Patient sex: F
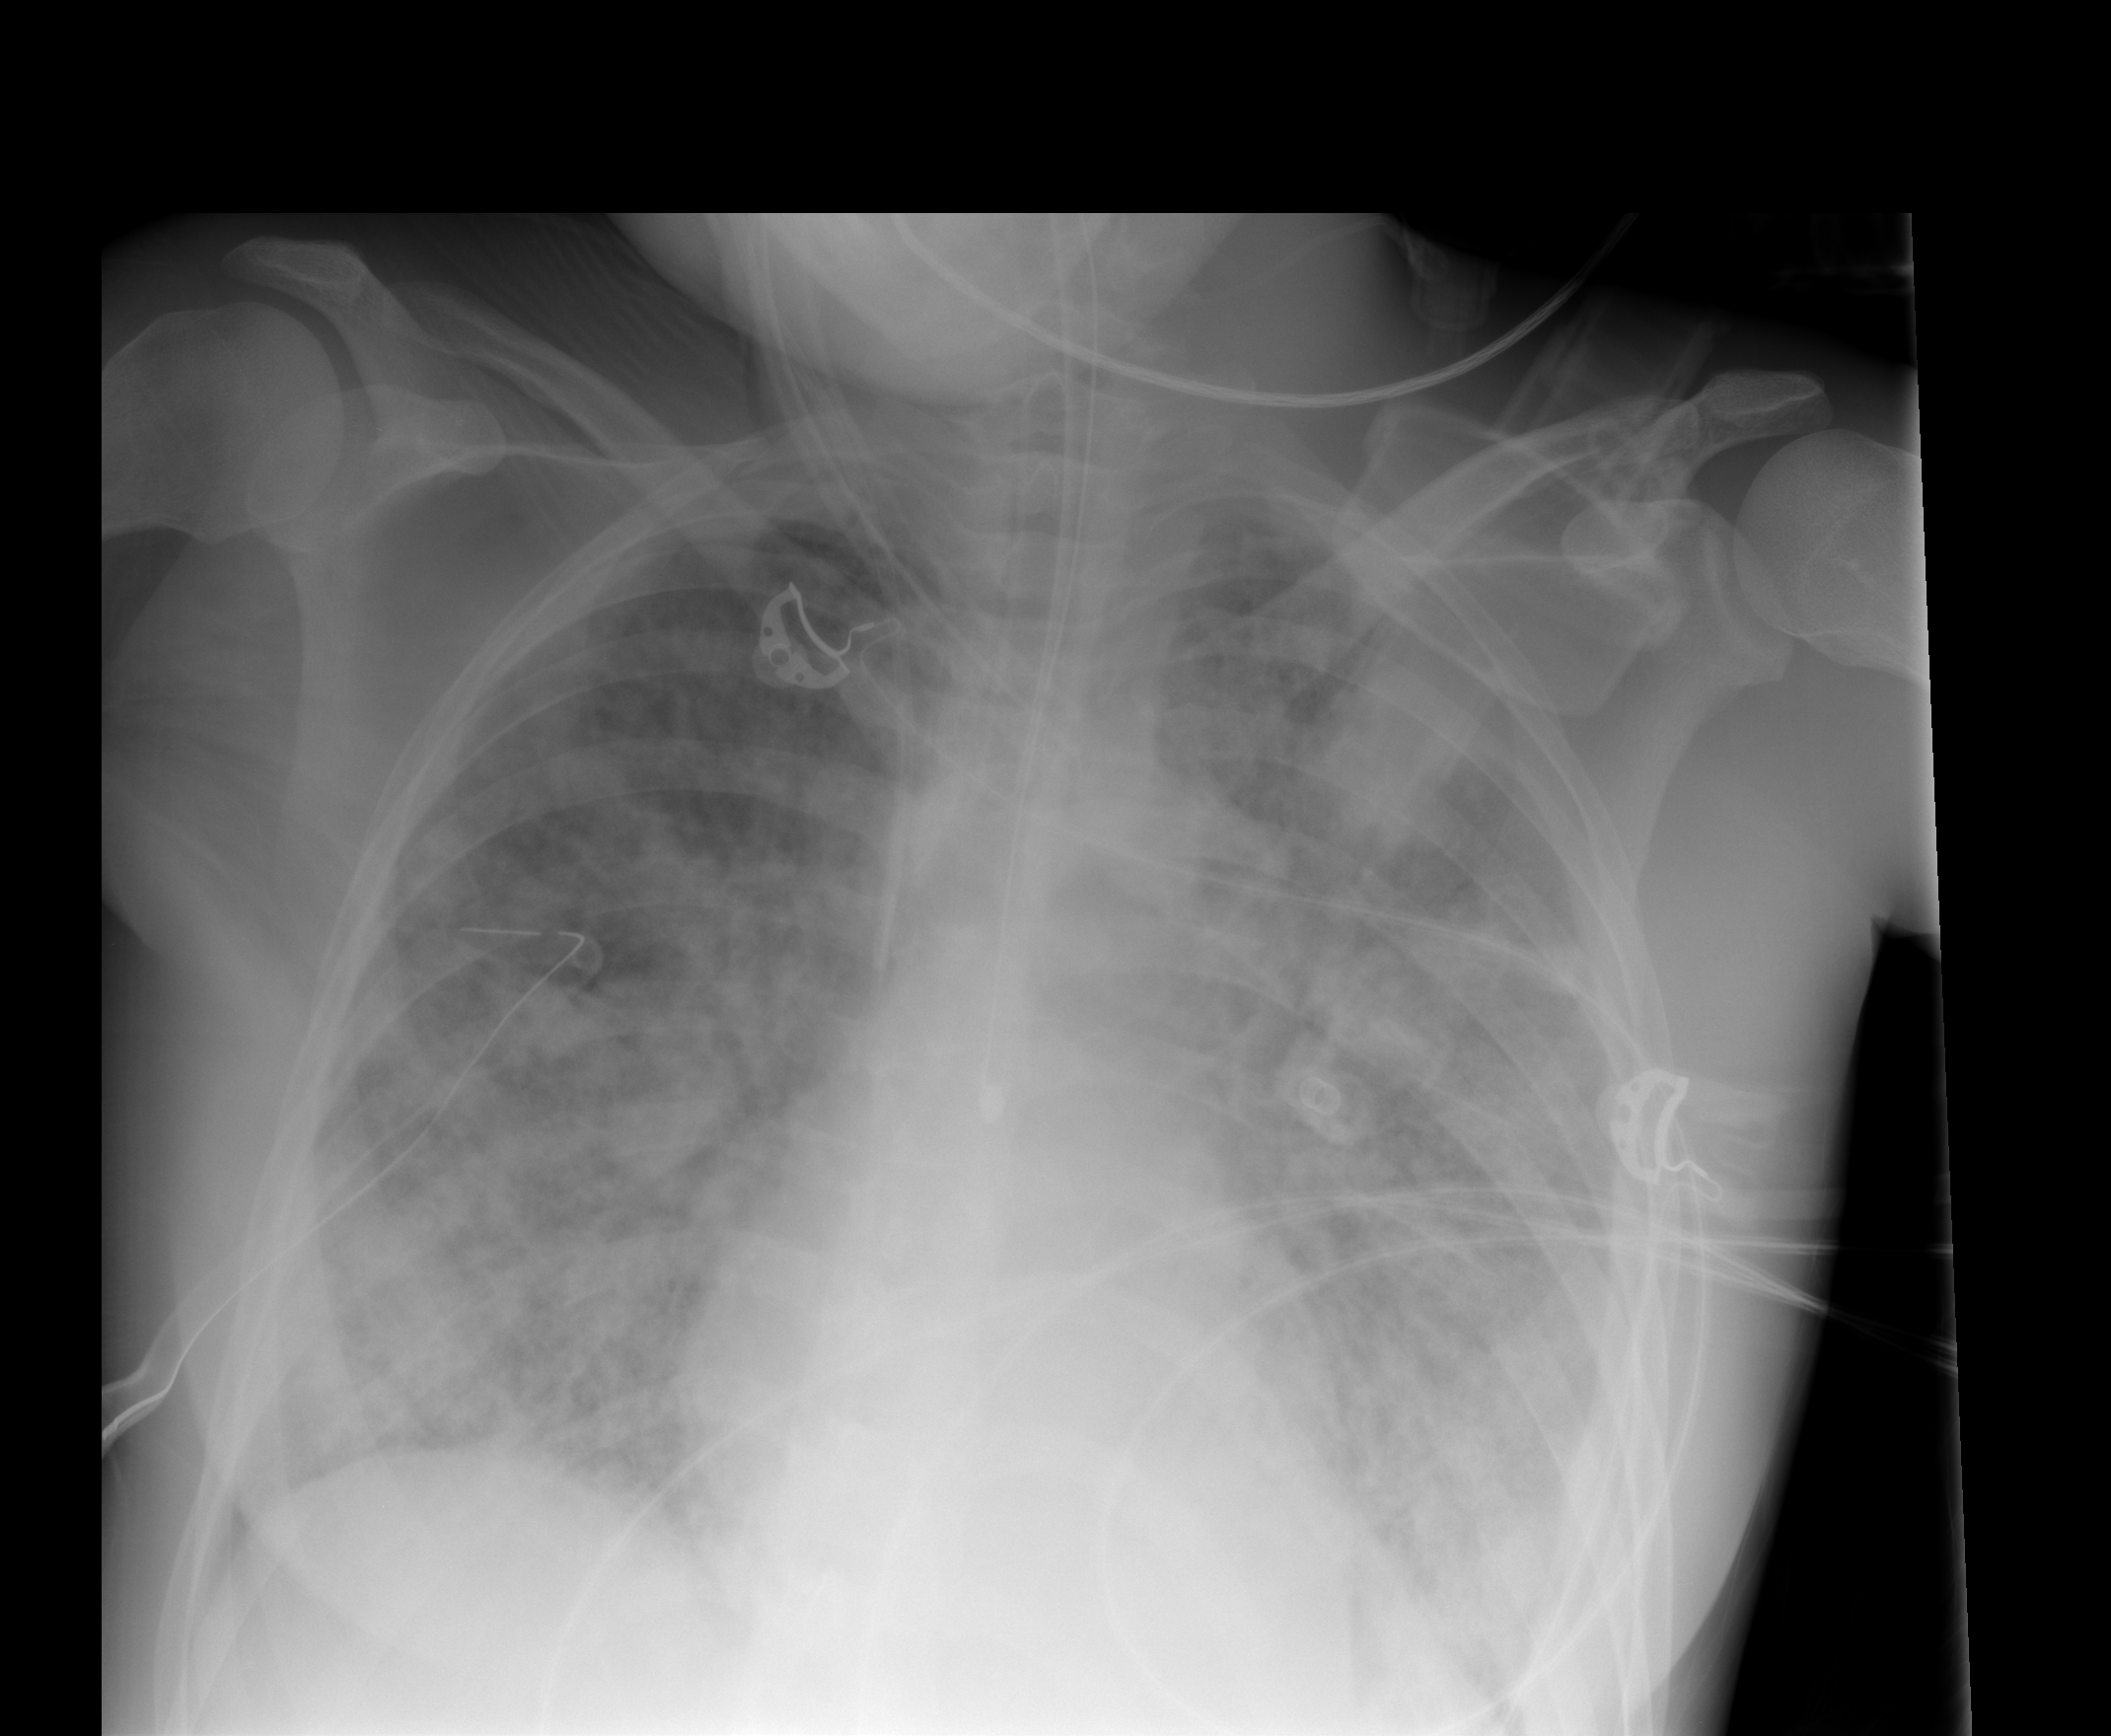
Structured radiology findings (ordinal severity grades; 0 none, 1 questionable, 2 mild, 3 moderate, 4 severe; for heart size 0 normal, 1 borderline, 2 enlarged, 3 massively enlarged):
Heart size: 0
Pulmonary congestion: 0
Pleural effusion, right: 2
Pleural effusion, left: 2
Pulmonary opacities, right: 4
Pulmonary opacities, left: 4
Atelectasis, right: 3
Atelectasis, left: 3